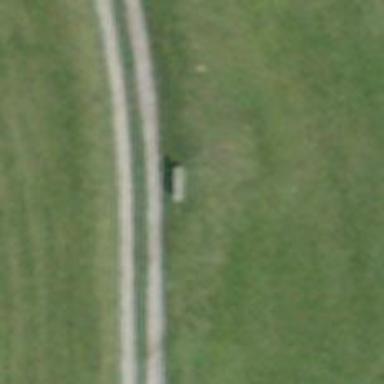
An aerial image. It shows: Bench.